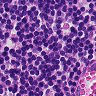
Metastatic tissue present: no